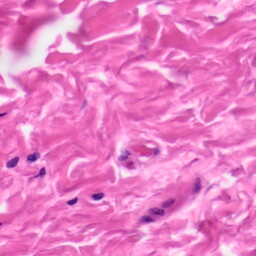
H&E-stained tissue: Skin